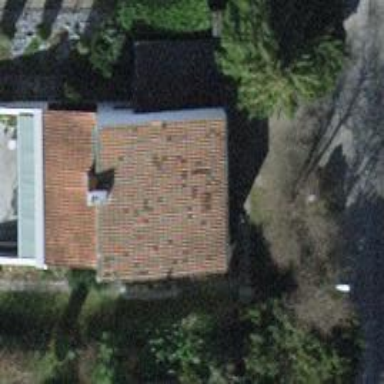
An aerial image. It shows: Detached building.